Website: macys
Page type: customer-info-address
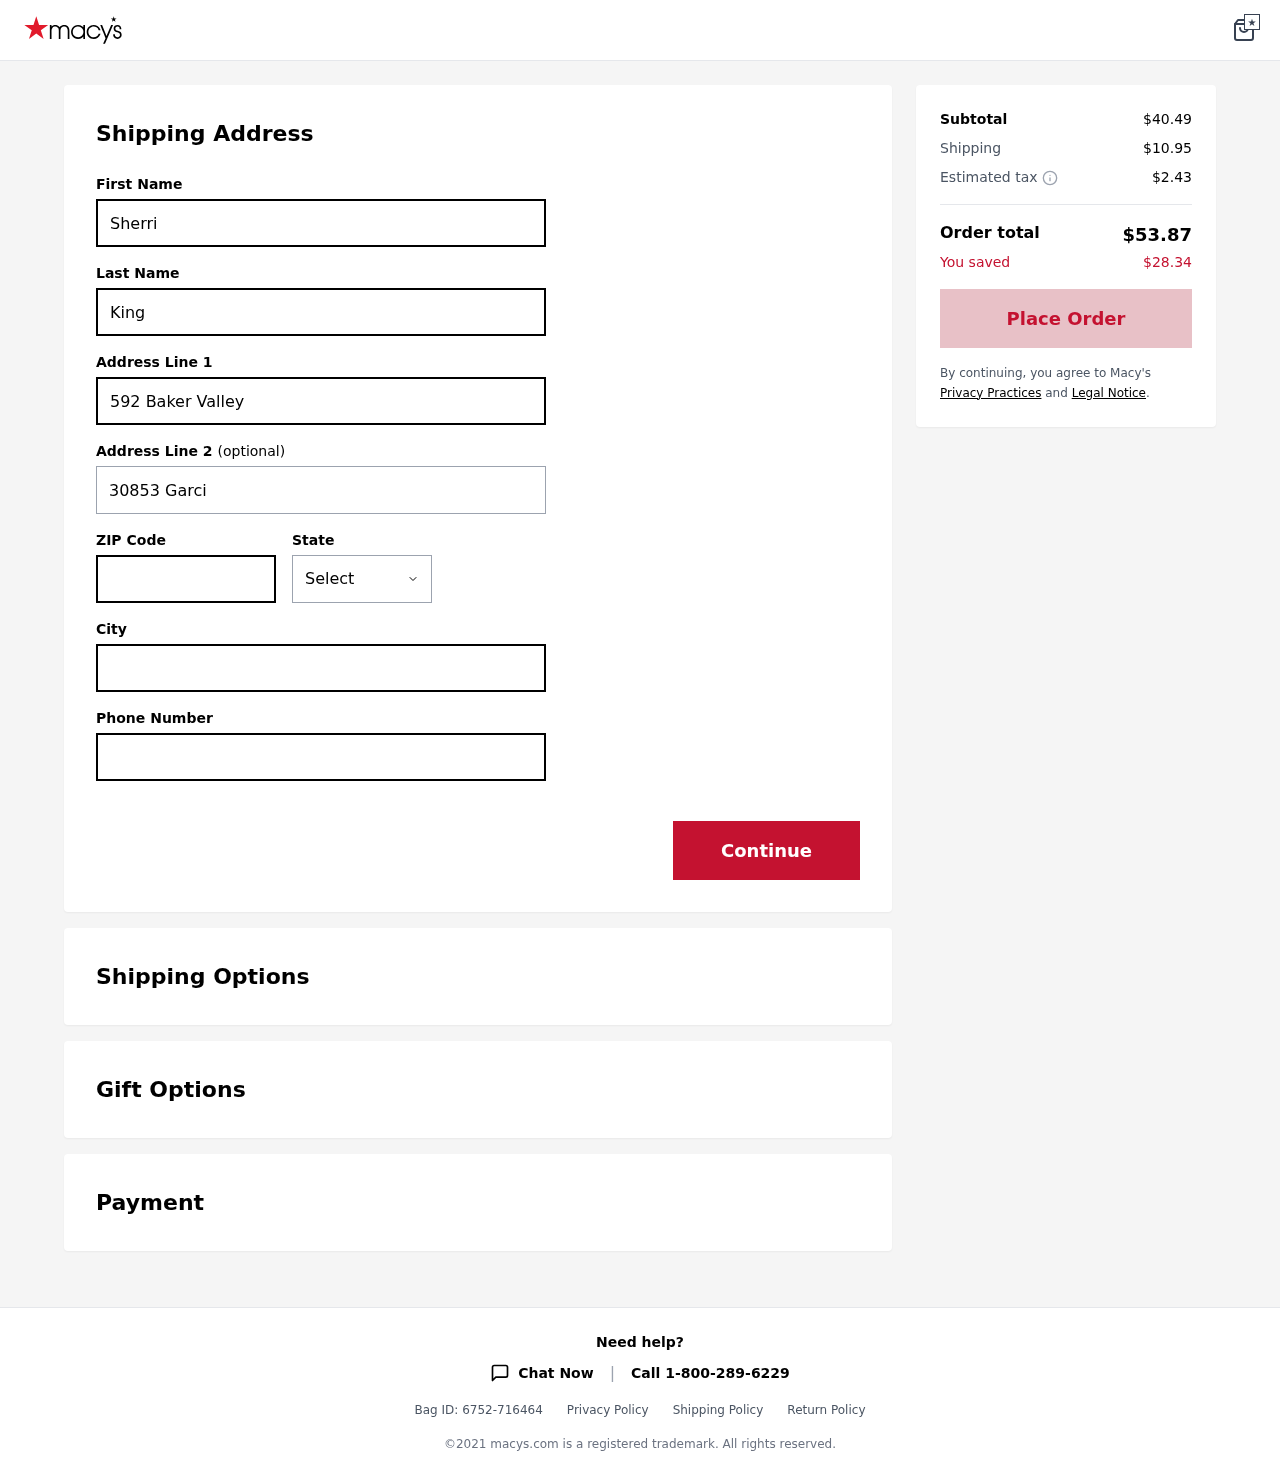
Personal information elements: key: PII_CITY
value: Rachelmouth
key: PII_FIRSTNAME
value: Sherri
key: PII_LASTNAME
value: King
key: PII_PHONE
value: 5643084361
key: PII_POSTCODE
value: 30225
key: PII_STATE
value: Louisiana
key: PII_STREET
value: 592 Baker Valley
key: PII_STREET2
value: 30853 Garcia Isle
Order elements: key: ORDER_SUBTOTAL
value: $40.49
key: ORDER_SHIPPING_COST
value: $10.95
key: ORDER_TAX
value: $2.43
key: ORDER_TOTAL
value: $53.87
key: ORDER_SAVINGS
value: $28.34